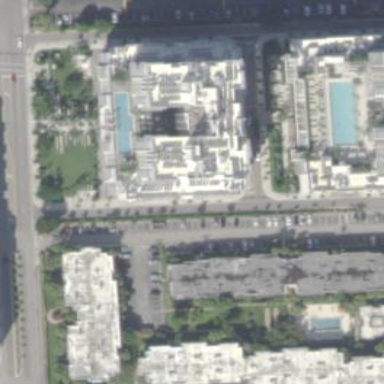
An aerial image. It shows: Building.